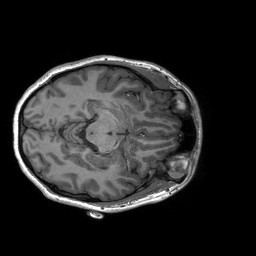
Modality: T1w
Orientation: coronal